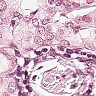
Metastatic tissue present: yes